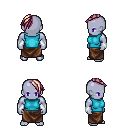
a pixel art fantasy rpg character, male body template, dark elf, purple skin, teal sleeveless shirt, robe skirt, white blonde long mohawk hairstyle, white cloth bracers, four views (front, back, left, right), 2x2 character sprite sheet, small pixel art, hard edges, no anti-aliasing